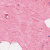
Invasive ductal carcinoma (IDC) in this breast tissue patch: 0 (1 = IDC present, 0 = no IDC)